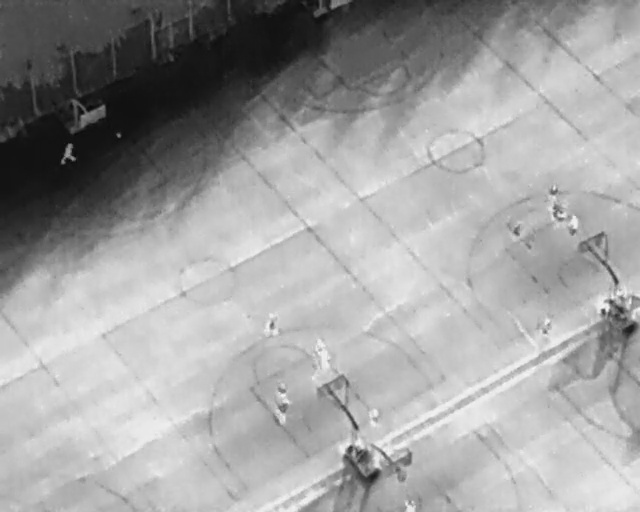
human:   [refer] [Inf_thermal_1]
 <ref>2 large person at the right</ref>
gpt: <box>[[83, 62, 86, 64, 10], [87, 42, 91, 45, 11]]</box>

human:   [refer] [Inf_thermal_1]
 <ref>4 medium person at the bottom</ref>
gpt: <box>[[42, 75, 46, 77, 169], [41, 79, 45, 81, 10], [56, 79, 60, 82, 176], [62, 96, 65, 99, 2]]</box>

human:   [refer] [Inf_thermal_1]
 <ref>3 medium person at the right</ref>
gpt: <box>[[85, 39, 88, 43, 11], [85, 36, 88, 38, 11], [79, 43, 82, 46, 11]]</box>